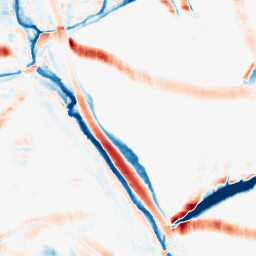
Category: morphological
Decomposition family: morphological_square
Decomposition parameters: operation: average
size: 20
Upsampling method: linear_exact
Upsampling parameters: scale: 2
Upsampling scale: 2